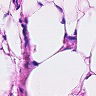
Metastatic tissue present: no